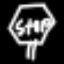
Label: octagon